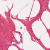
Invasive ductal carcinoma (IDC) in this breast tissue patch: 0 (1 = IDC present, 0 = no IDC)